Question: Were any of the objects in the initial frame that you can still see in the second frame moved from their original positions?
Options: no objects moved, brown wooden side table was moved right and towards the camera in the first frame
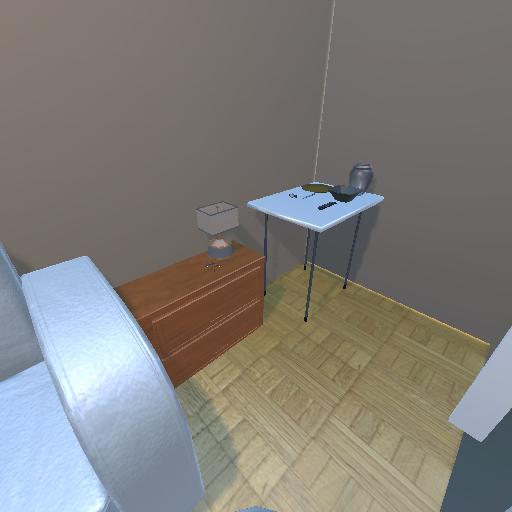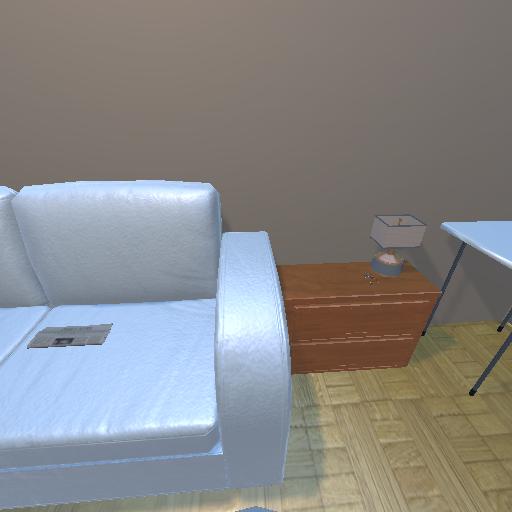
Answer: no objects moved